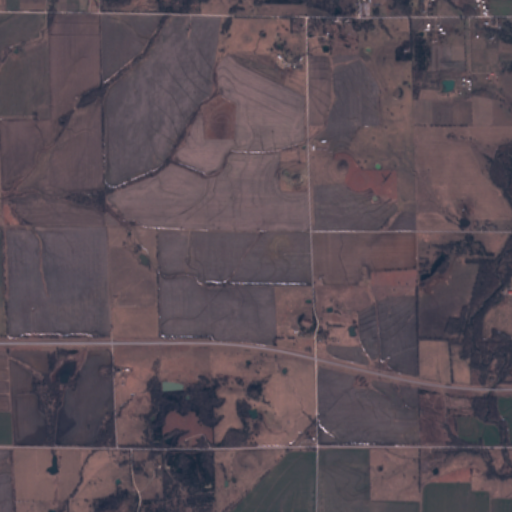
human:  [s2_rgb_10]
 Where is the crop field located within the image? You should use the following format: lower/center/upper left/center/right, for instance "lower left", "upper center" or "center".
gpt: The crop field is located in the upper left of the image.
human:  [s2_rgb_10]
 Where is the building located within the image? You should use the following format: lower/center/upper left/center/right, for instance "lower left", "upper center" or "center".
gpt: The building is located in the upper center of the image.
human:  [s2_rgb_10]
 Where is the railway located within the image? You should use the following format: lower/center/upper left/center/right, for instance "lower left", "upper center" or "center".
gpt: The railway is located in the upper of the image.
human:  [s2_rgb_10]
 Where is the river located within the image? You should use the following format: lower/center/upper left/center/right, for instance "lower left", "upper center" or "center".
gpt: The river is located in the right of the image.
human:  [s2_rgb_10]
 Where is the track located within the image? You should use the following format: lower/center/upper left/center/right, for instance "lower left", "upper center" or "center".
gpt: There is no track in the image.